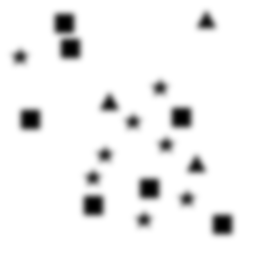
Squares: 7
Triangles: 3
Stars: 8
Total shapes: 18